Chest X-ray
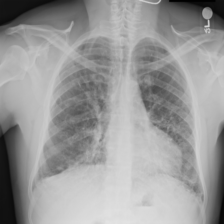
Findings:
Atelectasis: negative
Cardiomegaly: negative
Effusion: negative
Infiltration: negative
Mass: negative
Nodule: negative
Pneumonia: negative
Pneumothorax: negative
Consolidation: negative
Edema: negative
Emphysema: negative
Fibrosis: positive
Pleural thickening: negative
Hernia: negative